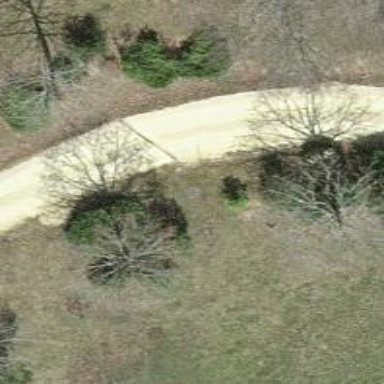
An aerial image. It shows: Well-maintained track road of grade 1.